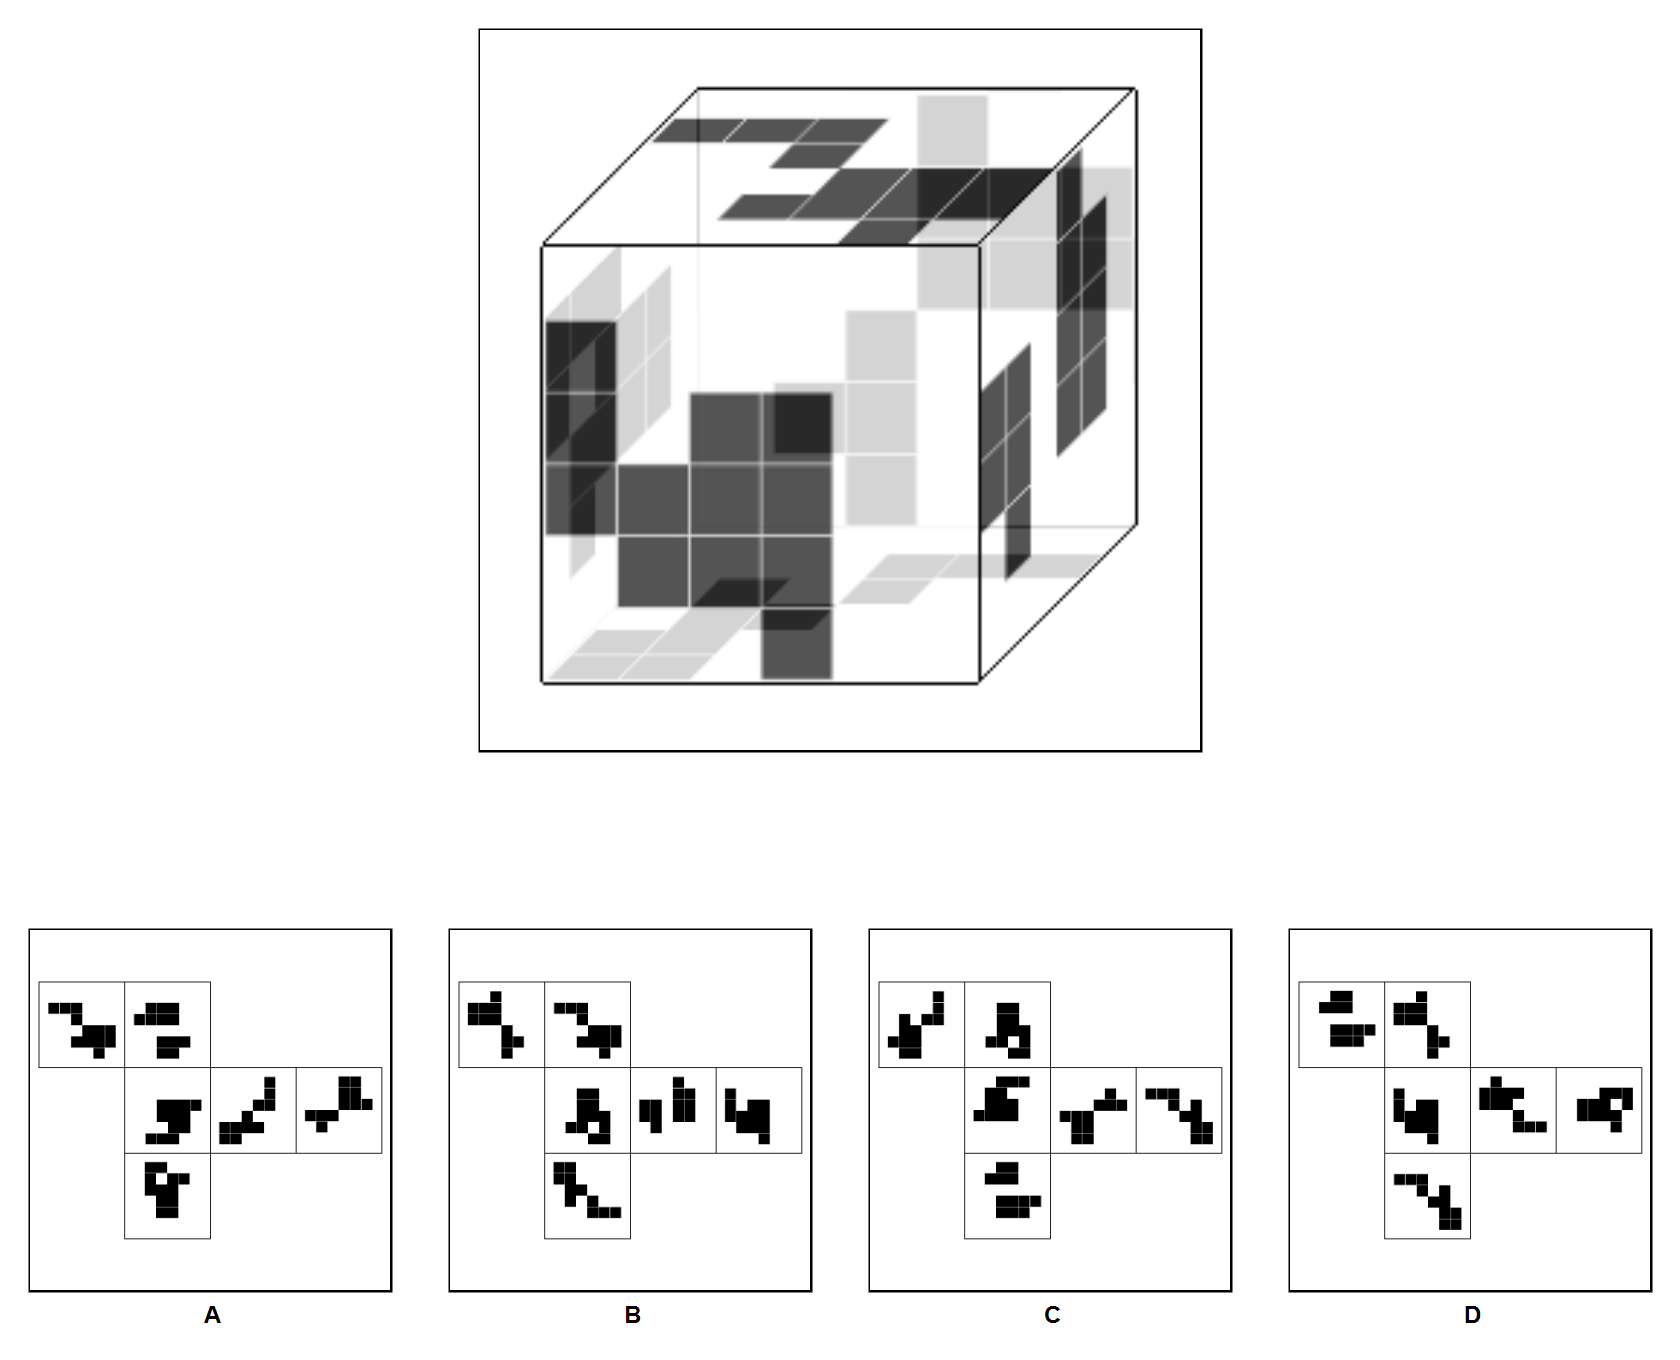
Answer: A